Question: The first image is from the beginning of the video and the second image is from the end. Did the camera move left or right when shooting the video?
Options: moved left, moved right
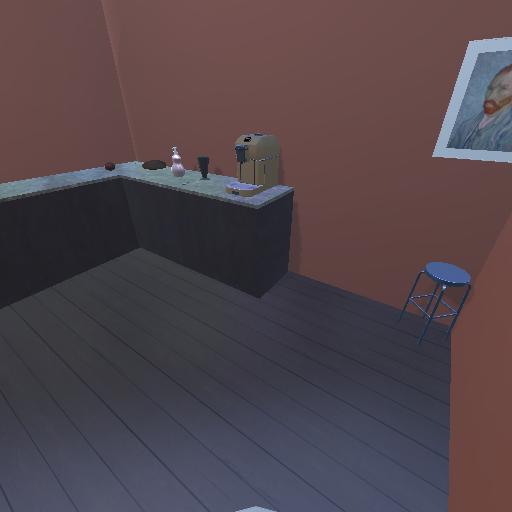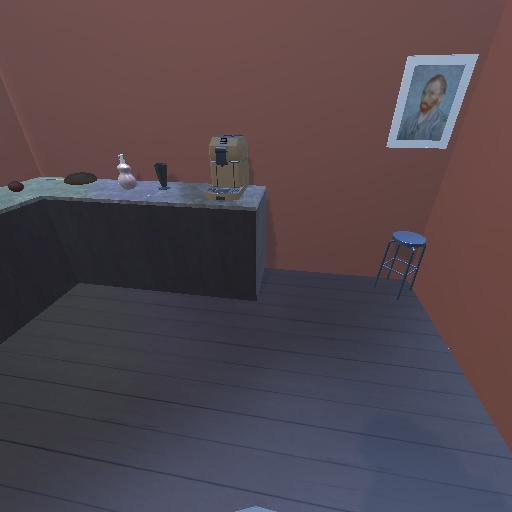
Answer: moved left